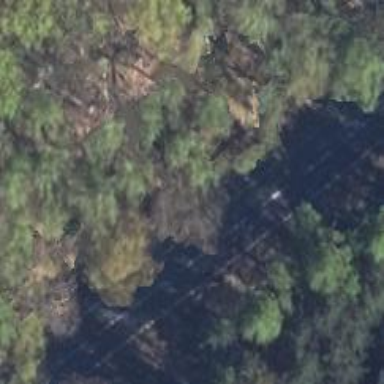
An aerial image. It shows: Asphalt road classified as tertiary.